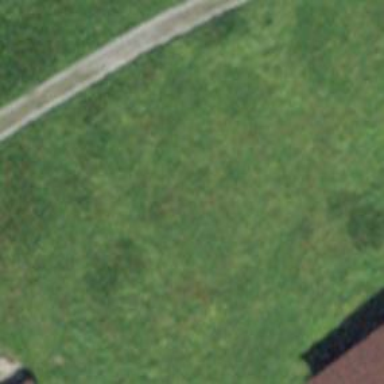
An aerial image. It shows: Isolated dwelling in the countryside.